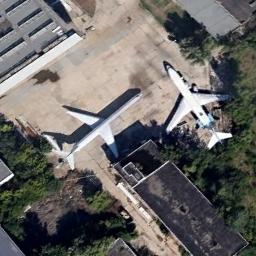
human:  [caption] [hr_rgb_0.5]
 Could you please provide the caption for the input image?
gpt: Two airplanes are parked on the open place next to the trees and buildings .

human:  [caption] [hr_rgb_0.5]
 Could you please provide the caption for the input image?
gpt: Two airplanes were in the open space  beside many trees and houses .

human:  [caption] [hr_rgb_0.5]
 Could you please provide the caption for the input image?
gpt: Two white planes parked in the open space in the middle of the vegetation .

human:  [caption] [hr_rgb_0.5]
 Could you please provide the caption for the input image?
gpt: Two planes parked in different directions on the open area and some trees and buildings beside .

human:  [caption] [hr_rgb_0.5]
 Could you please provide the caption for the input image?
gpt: Two planes were in the clearing between buildings and trees .